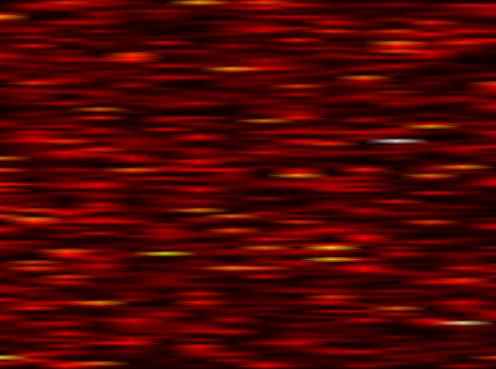
Label: UFMC